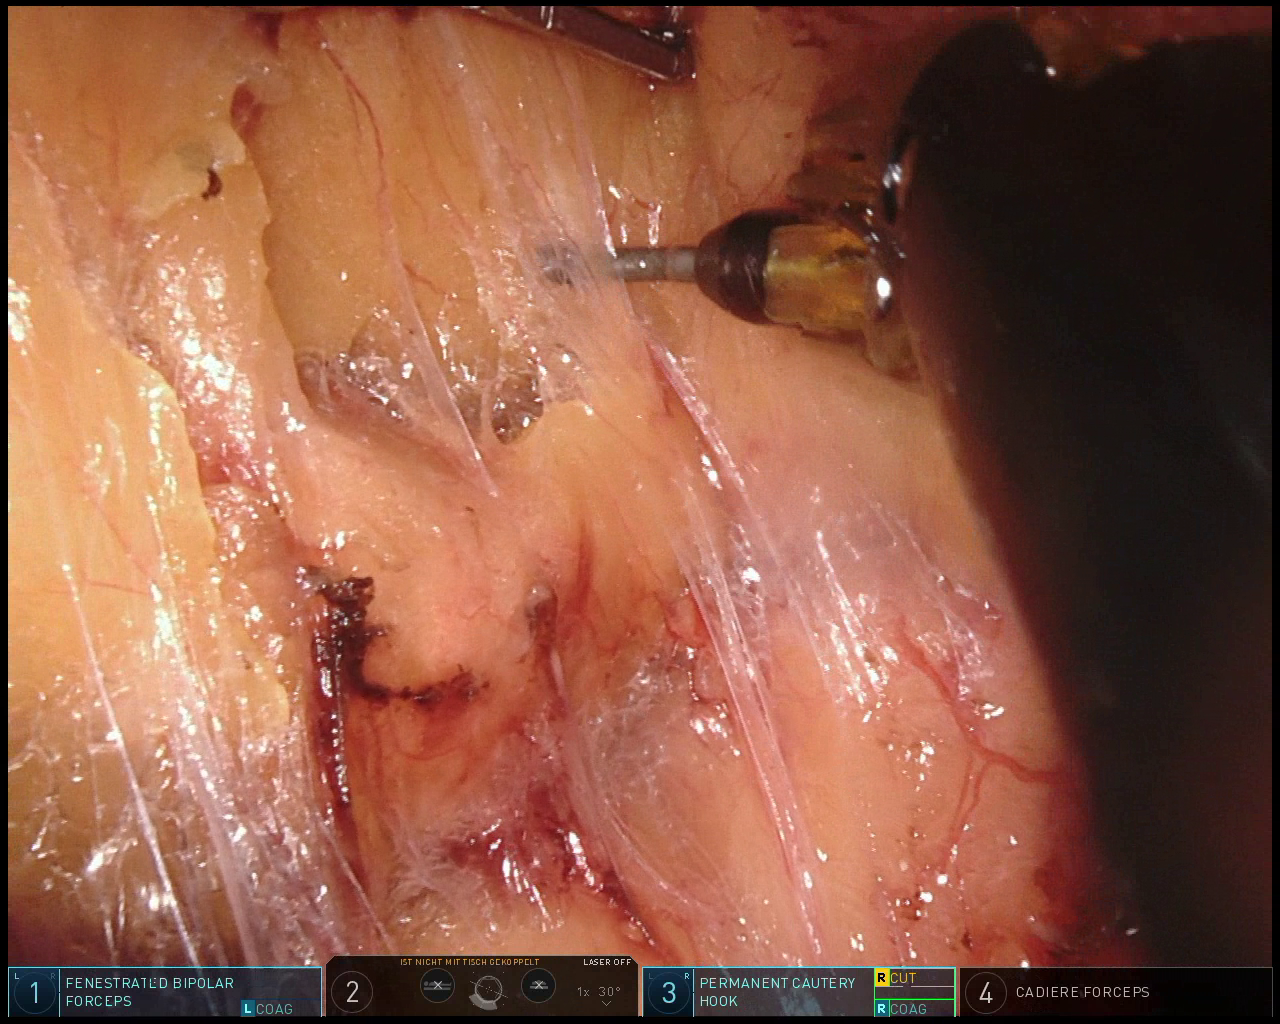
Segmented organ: pancreas
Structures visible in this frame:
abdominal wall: no
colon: no
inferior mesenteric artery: no
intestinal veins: no
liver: no
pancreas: yes
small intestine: no
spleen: no
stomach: no
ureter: no
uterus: no
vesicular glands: no